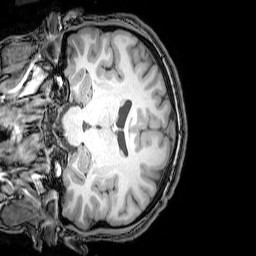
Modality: T1w
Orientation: coronal
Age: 24
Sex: male
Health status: healthy
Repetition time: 0.081 s
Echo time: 0.037 s